Question: I read an satellite image, and got the data, lat and lon out of the image and put in an array. The dimension of the lat is (135,90) and lon is also (135,90). The dimension of the data was originally (135,90,4,9,8), which 4 represent the band of the image. After processing( which used a for loop to put all band in a single image), the dimension of data is biw (1215,720), which is (135 x9, 90 x 8). I have a piece of code, which is:
'''
x = lat # dimension (135,90)
y = lon # dimension (135,90)
z = data # dimension ( 1215, 720)
plt.figure()
plt.pcolor(x,y,z)
plt.colorbar()
plt.savefig("proj1.png")
'''
But then it produced a very bad image below:

My friend told me before I should take more points in the lat and lon, so to make it same dimension as data. But don't know how to do it. Is the method he said correct?
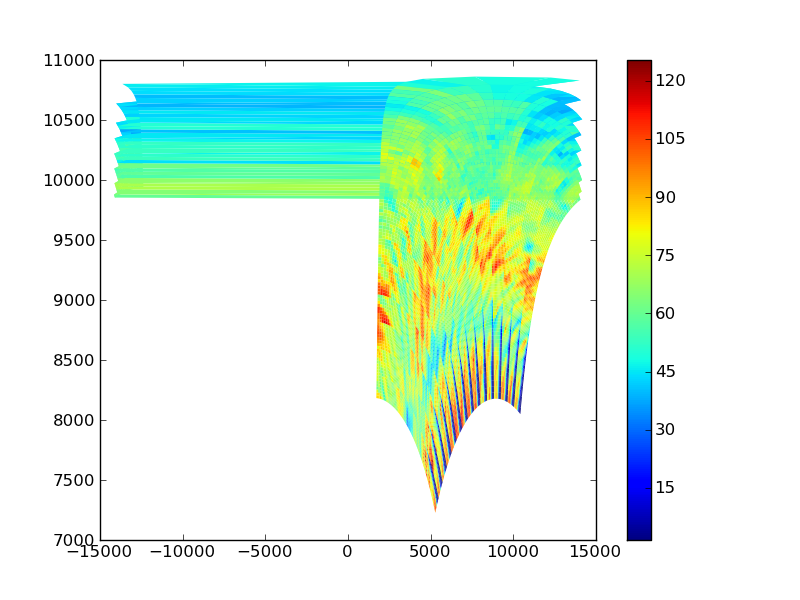
Answer: its me again... The documentation for matplotlib says here <URL> that
> X and Y, if given, specify the (x, y) coordinates of the colored quadrilaterals; the quadrilateral for C[i,j] has corners at:
'''
(X[i, j], Y[i, j]),
(X[i, j+1], Y[i, j+1]),
(X[i+1, j], Y[i+1, j]),
(X[i+1, j+1], Y[i+1, j+1]).
'''
> Ideally the dimensions of X and Y should be one greater than those of C; if the dimensions are the same, then the last row and column of C will be ignored.
Yet dimension (or shape) of C is totally different from X and Y. The matplotlib idally want you to prepare (1) X, Y being x and y coordinate of grid point (or corner point), and (2) C being value of the tile surouded by 4 adjacent grid points. so you have shape of x,y being 135 and 90. Then the color should be either 134 by 89, or 135 and 90.
My understanding is that the data for this C is from modis pixels, and you already have them 135x90. So you should specify corner points of those 12150 tiles... Make sense? if you know lat/lon of the center point, you shift them by half distance to left/below, then add one row and column at right/above to create grid points. If you use projected coordinate instead of lat/lon, it's same thing. Or you can forget about these half distance deal and just plug that X and Y you already got (135x90) as is, along with C, which has to be 135x90, in order to use pcolor.
What's the meaning of 9,8 in (135,90,4,9,8)? do you have 9*8 different property at each horizontal grid cell? e.g. vertical layer, different kind of chemical species, or physical property? If so, you have to pick one and make a plot one at a time (i.e., feed only C of 135x90 along with your X and Y). Also, you mentioned that 4 is for "band". If this id color band like RGBK and you want to show that color, then probably pcolor is not good, and you have to look for some other function or something that understands those 4 number. pcolor simply read range of number, then apply scale between min and max then apply color scale from blue to red (or whatever you choose if you do)
I grabbed a data set for Level-1B, VISIBLE along with documentation from <URL>.
> This data set is generated from AIRS level 1A digital numbers (DN), including 4 channels in the 0.4 to 1.0 um region of the spectrum. A day's worth of AIRS data is divided into 240 scenes each of 6 minute duration. For the AIRS visible/near IR measurements, an individual scene contains 135 scanlines with a scanline containing 720 cross-track pixels and 9 along-track pixels; there is a total of 720 x 9 x 135 = 874,800 visible/near-IR pixels per scene.
So easiest would be to get average of 8x9 values for each location, and pick one of four tracks one at a time. Alternatively, since these band corresponds to different colors, as shown in wave length below,
- - - -
you may be used these as RGBK values for pylab's imshow() function's input, maybe. You may not like the coarse resolution of output after spatial averaging. In that case you have to take coordinate of each of (9,8) pixel within each location, somehow. There should be a standard way though, the data is a widely used public data.